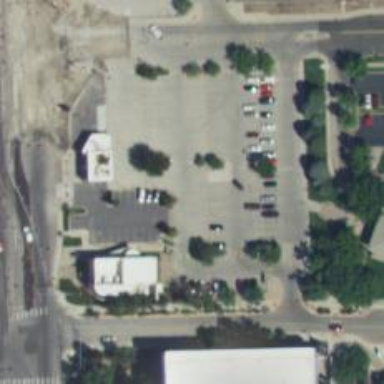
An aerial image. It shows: Parking space.